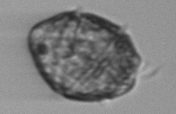
Label: Margalefidinium